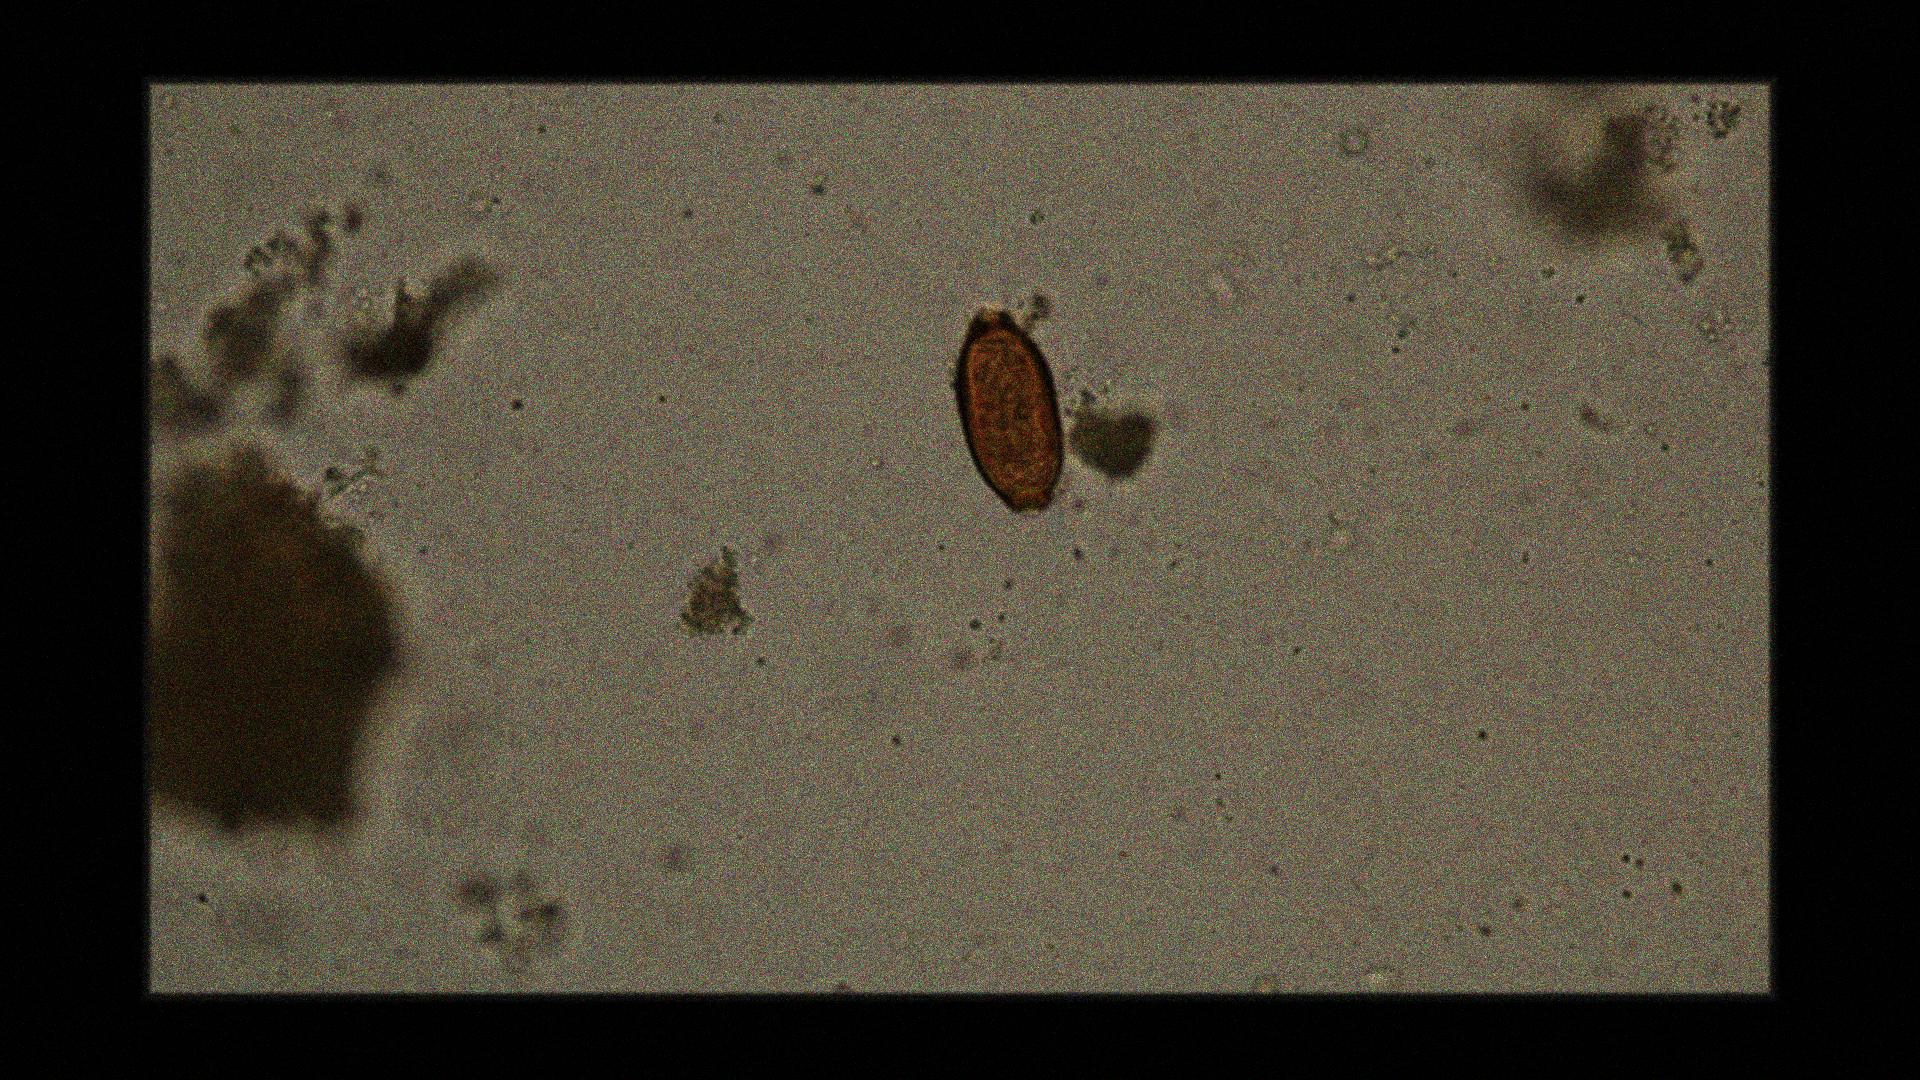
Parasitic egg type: Trichuris trichiura